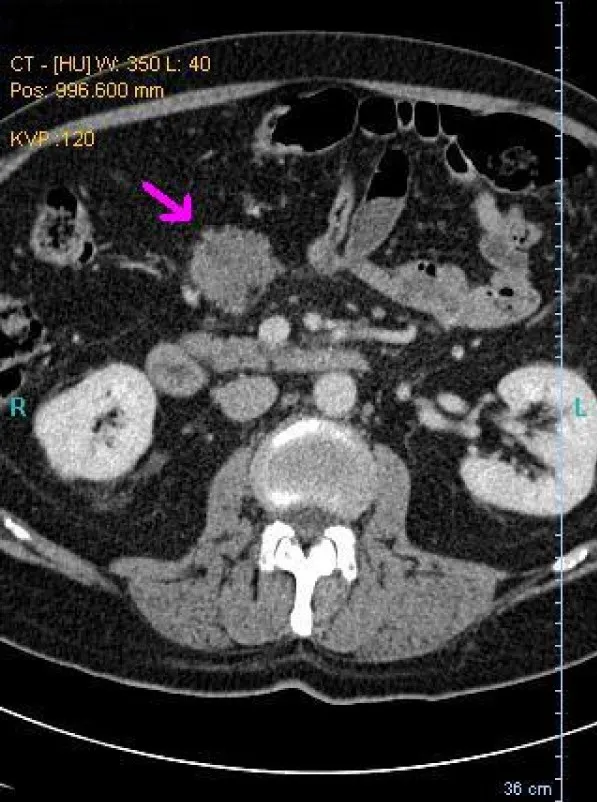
A section of computerized tomography [CT] scan. Arrow identifies the infrapyloric mesenteric mass.
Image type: radiology (ct)